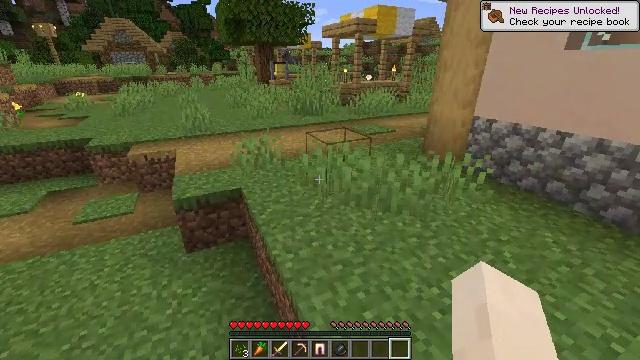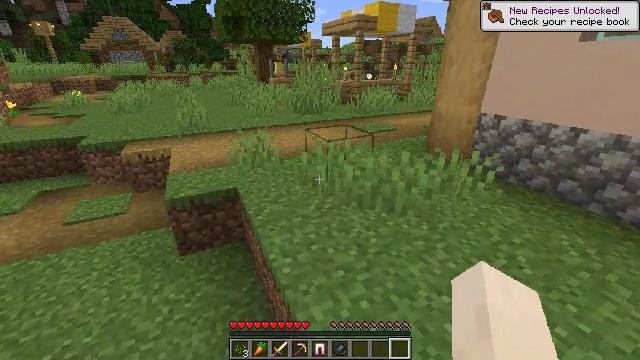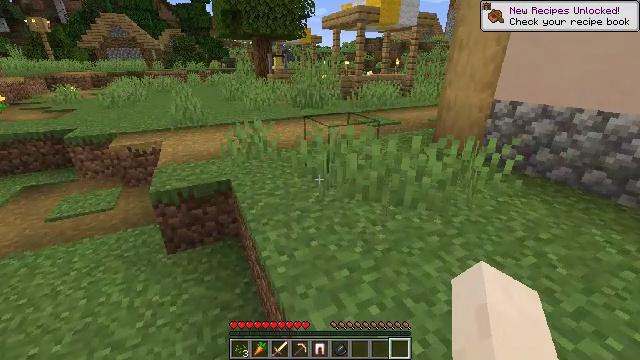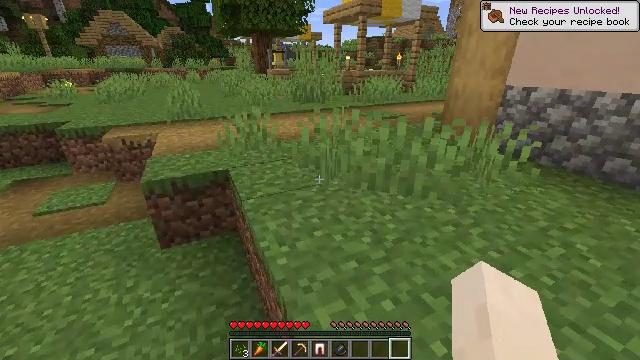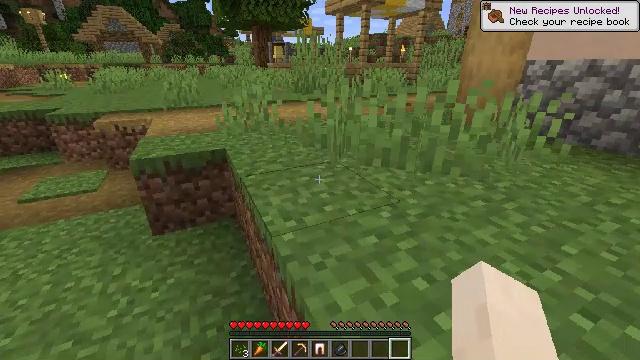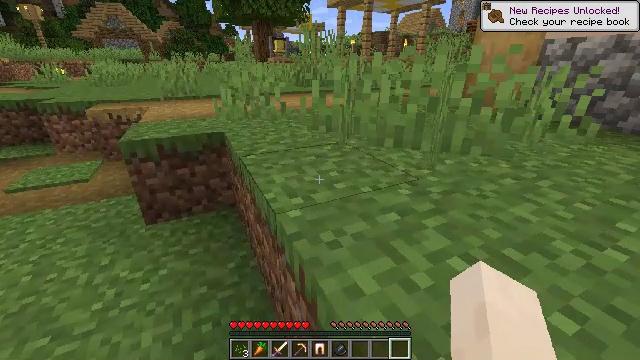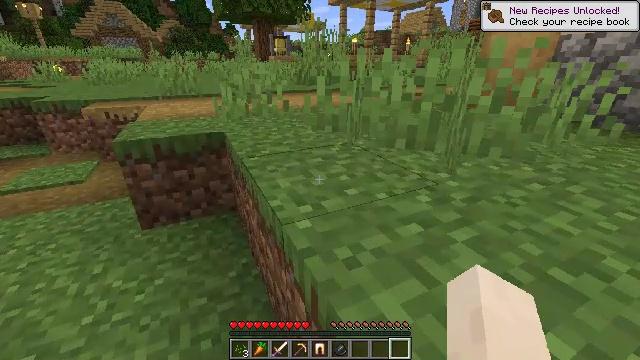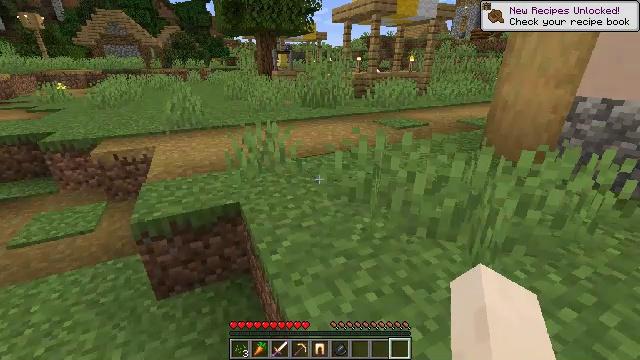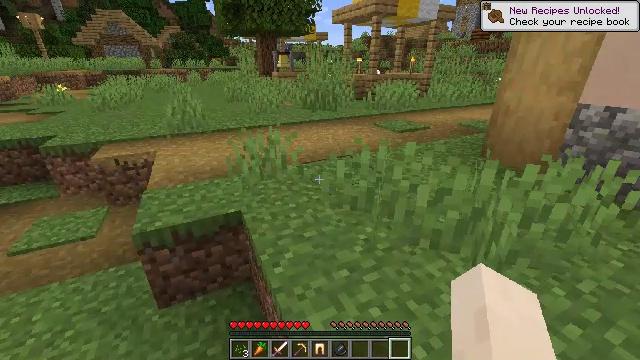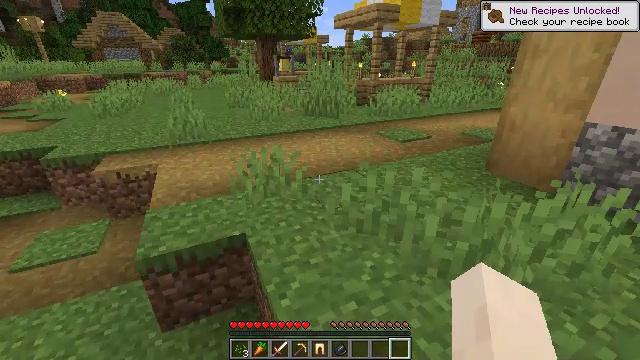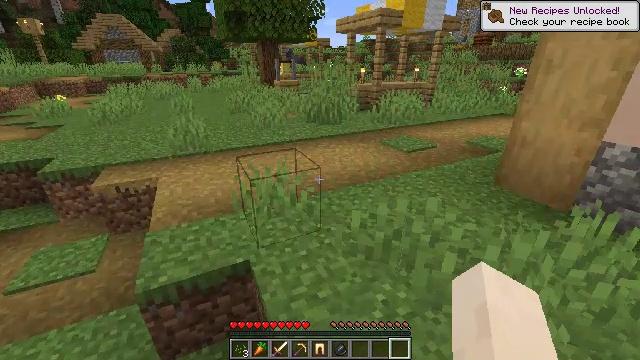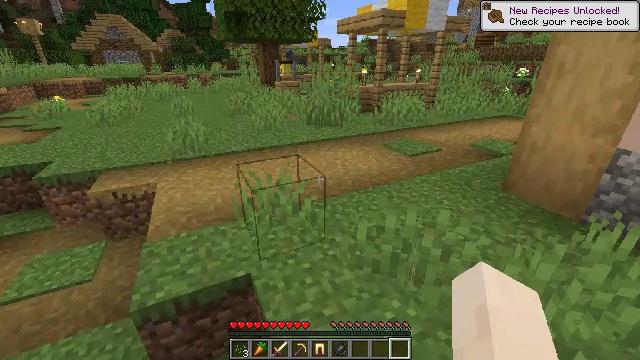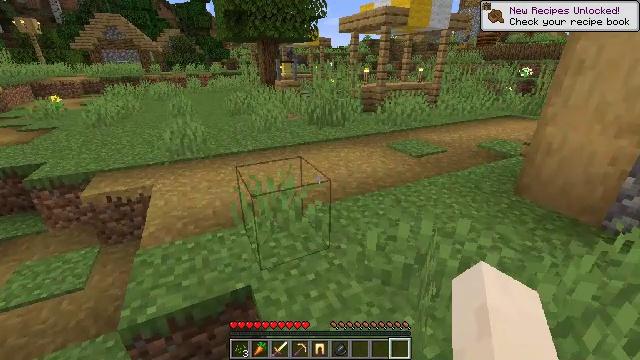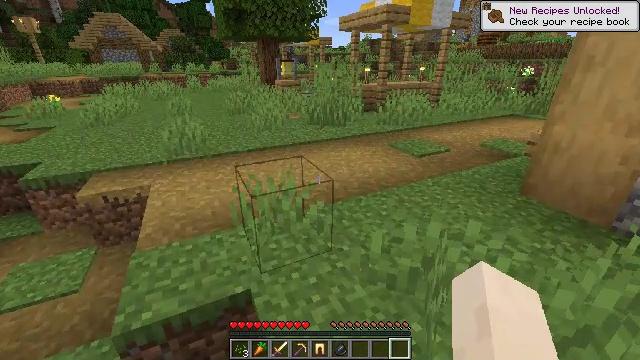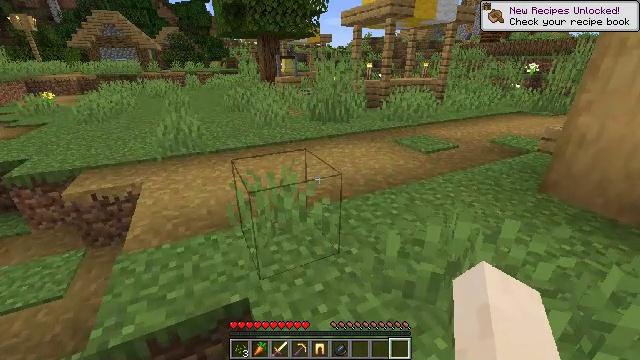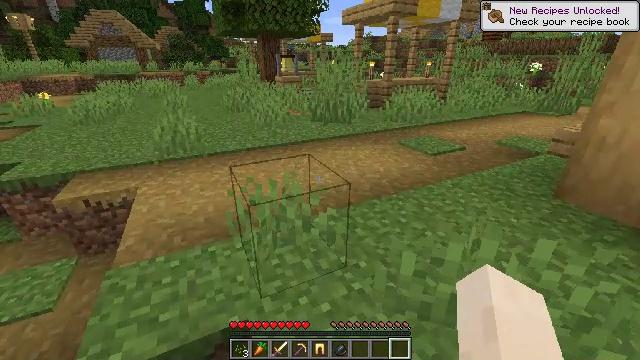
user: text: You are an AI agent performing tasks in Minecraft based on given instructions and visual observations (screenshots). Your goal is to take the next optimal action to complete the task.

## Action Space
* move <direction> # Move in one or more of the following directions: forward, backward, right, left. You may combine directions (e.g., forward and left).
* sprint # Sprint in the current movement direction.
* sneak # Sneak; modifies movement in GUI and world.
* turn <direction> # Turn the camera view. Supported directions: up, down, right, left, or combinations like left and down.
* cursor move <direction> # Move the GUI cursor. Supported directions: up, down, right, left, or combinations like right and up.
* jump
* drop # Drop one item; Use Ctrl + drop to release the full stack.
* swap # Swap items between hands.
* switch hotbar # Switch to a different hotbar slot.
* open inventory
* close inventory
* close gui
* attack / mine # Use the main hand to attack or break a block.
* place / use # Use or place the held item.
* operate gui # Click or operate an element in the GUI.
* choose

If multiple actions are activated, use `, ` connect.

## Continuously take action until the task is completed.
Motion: motion action
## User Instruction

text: Collect cobblestone blocks for construction.
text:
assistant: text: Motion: move forward, jump
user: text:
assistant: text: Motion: move forward, jump
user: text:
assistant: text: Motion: move forward, jump
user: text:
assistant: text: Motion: move forward, jump
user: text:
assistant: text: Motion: move forward, jump
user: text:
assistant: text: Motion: move forward, jump
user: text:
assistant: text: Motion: move forward, jump
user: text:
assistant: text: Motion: move forward, jump
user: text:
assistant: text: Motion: move forward, jump
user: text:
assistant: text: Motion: move forward, jump
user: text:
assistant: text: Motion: move forward, jump
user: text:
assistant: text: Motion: move forward, jump
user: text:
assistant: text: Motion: move forward, jump
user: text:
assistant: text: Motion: move forward, jump
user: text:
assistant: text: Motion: move forward, jump
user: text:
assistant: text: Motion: move forward, jump
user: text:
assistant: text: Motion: move forward, jump
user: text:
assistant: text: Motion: move forward, jump
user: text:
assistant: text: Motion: move forward, jump
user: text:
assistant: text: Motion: move forward, jump
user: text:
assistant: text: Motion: move forward, jump
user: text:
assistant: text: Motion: move forward, jump
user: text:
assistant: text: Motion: move forward, jump
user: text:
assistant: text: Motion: move forward, jump
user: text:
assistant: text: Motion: move forward, jump
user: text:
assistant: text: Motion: move forward, jump
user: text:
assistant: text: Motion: move forward, jump
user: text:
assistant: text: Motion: move forward, jump
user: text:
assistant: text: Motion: move forward, jump
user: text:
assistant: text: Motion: move forward, jump